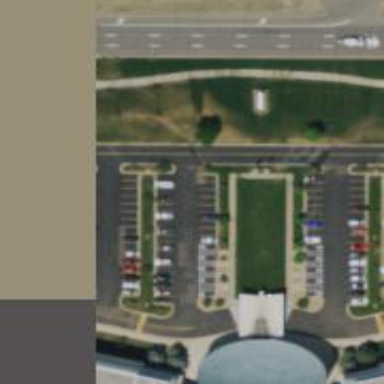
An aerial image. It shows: Parking space is available.